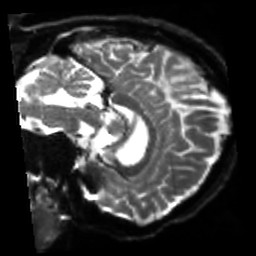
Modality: sbref
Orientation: sagittal
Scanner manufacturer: siemens
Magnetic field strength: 3 T
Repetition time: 4 s
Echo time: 0.0594 s